Interaction volume radius: 5 \u00c5
Interaction volume height: 15 \u00c5
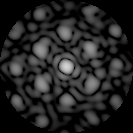
Disorder parameter: 0.513